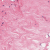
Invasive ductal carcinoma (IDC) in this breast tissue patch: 0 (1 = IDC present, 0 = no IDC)